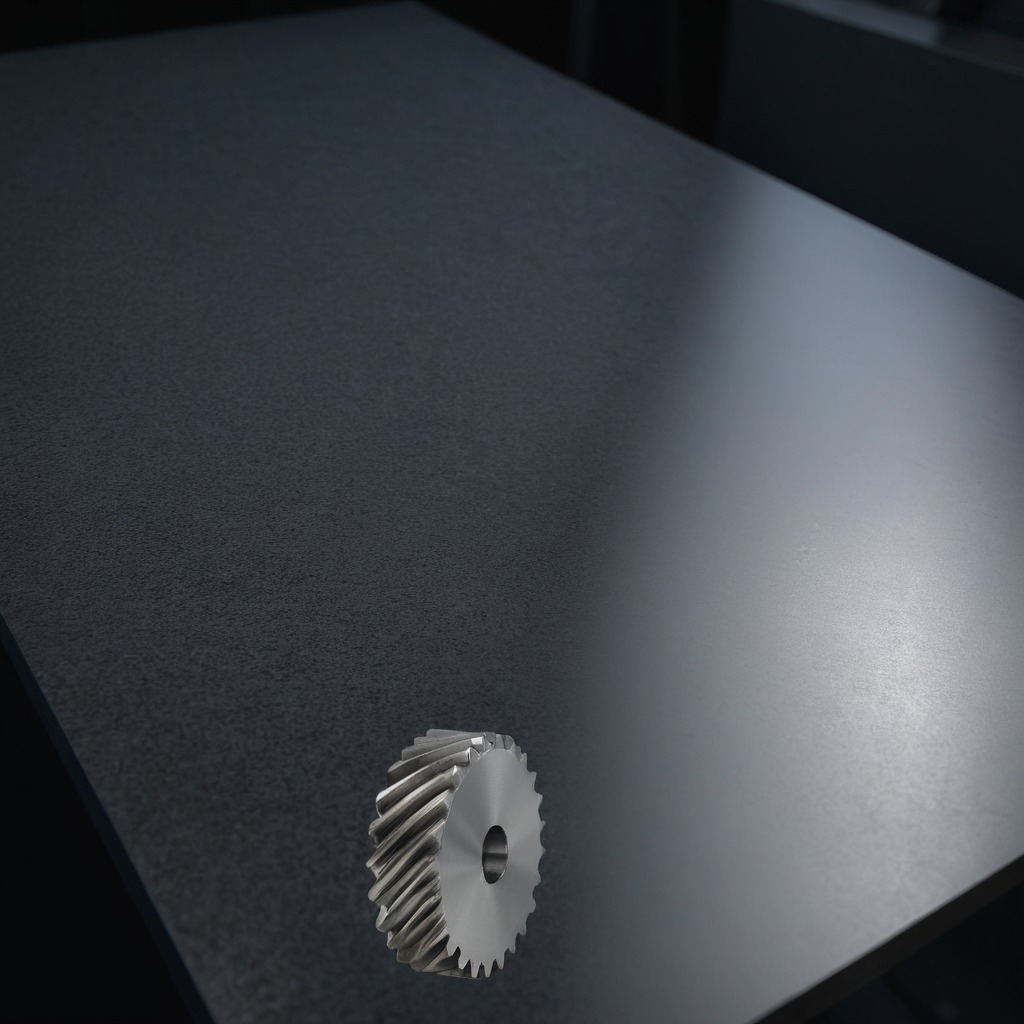
A steel gear with teeth is lying on the clean granite table inside a workshop at night dim ambient light soft shadows worn but